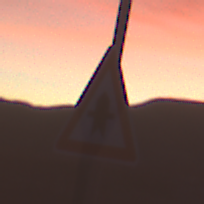
Verkehrszeichen: Vorfahrt
Umgebung: Outdoor, Nature
Tageszeit: Dawn
Wetter: PartlyCloudy
Licht: Natural
Jahreszeit: NotSpecified
Kontrast: MediumContrast